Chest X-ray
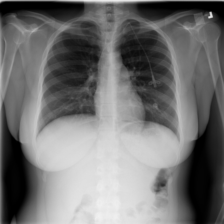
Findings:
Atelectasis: negative
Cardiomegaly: negative
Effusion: negative
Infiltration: negative
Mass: negative
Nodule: negative
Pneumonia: negative
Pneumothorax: negative
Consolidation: negative
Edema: negative
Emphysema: negative
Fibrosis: negative
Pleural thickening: negative
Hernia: negative